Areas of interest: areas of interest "Sport and cultural"
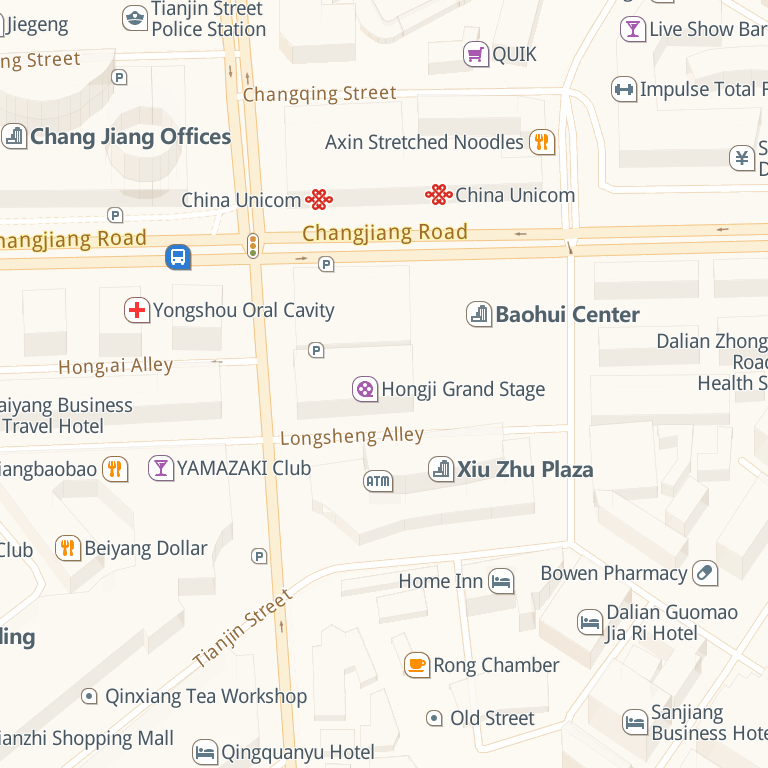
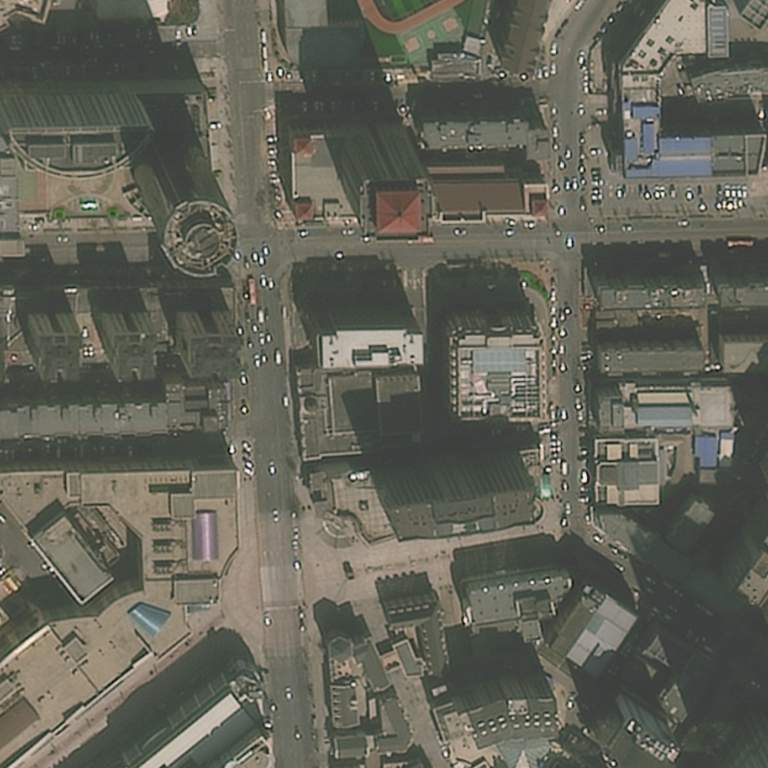